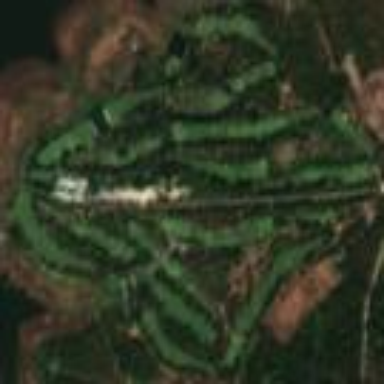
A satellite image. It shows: Golf course.